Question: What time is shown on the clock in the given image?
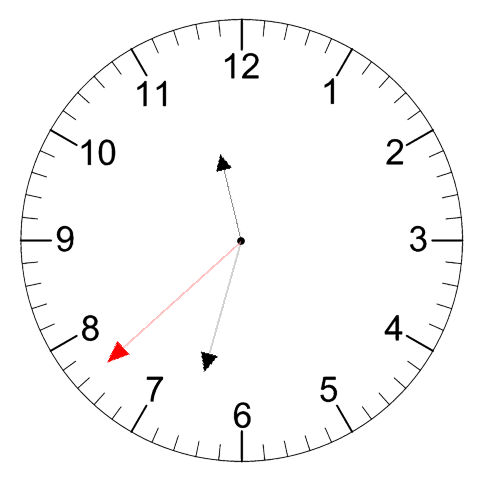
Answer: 11:32:38